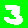
Digit: 3